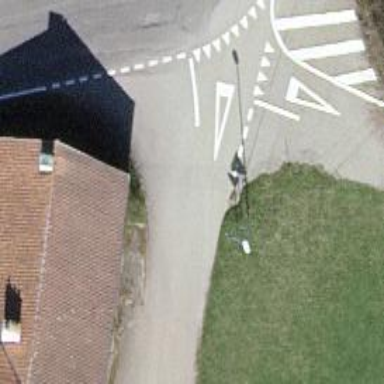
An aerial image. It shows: Guidepost providing information.